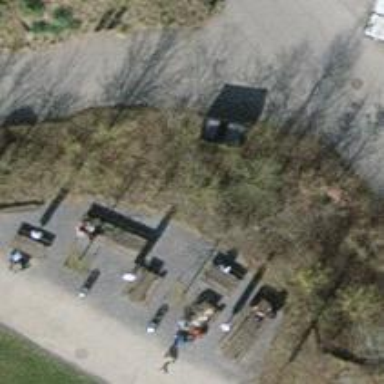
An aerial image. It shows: Picnic table located in leisure land area.